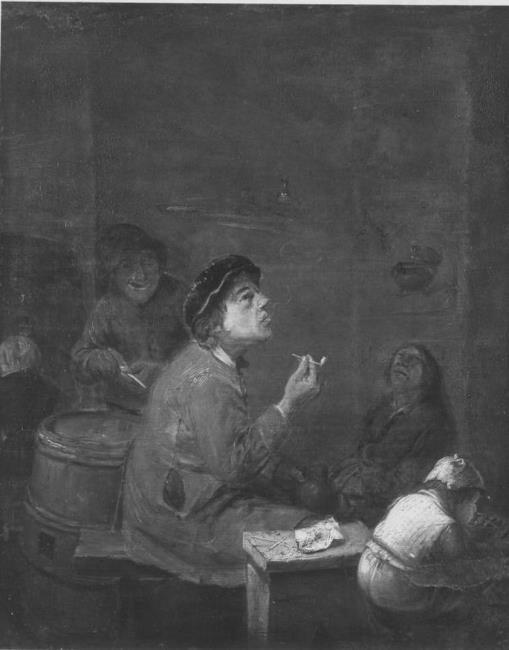
Title: Smoking peasants
Artist: Joos van Craesbeeck according to website Alte Pinakothek Munich, retrieved June 2018
Earliest date: 1620
Latest date: 1661
Genre: painting
Iconography: Tobacco
Keywords: genre, interior view, box bed, sleeping, peasant, smoking (activity), pipe, child, barrel (container), table, bench